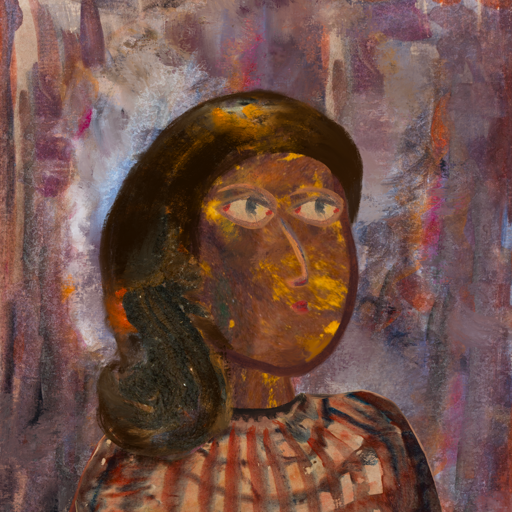
Background: Hypocrite, Head And Neck Side: Comrade, Face Side: GypsyMother, Bust: Orphan, Hair Side: Gypsy_Queen, Head Accessory: Blank, Second Necklace: Blank, Necklace: Blank, Baby: Blank